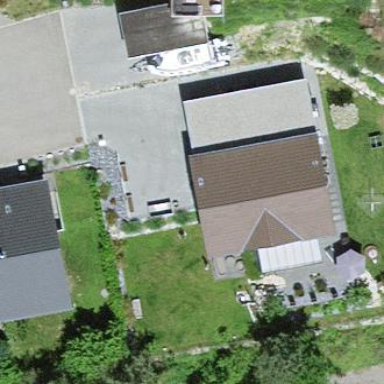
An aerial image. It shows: Residential building.